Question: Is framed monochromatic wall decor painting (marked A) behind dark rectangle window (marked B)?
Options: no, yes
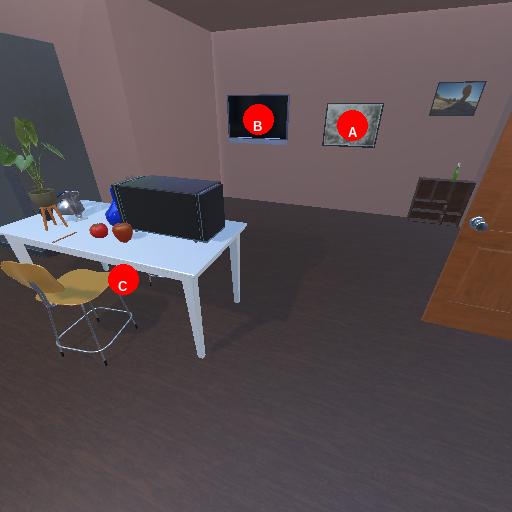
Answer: no